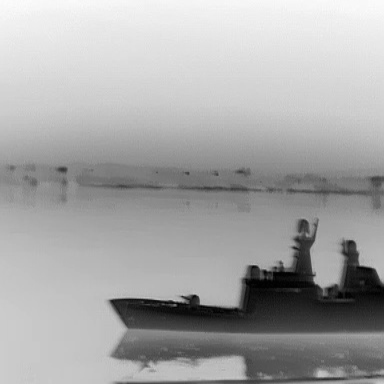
There is a warship in the infrared image.